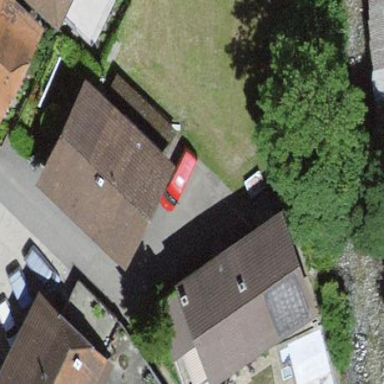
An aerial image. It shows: Residential building.